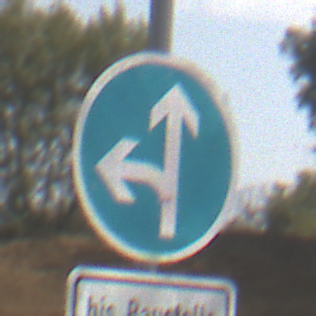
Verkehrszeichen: VorgeschriebeneFahrtrichtungGeradeausOderLinks
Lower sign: SonstigeFahrzeugePersonengruppenFrei2
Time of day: MorningAfternoon
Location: Outdoor (Nature)
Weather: PartlyCloudy
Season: NotSpecified
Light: Natural